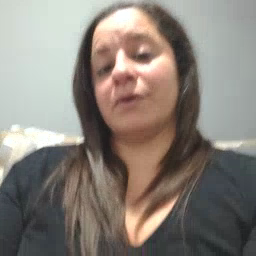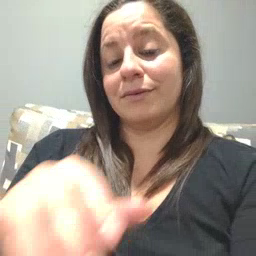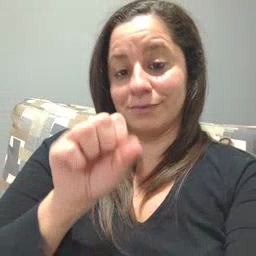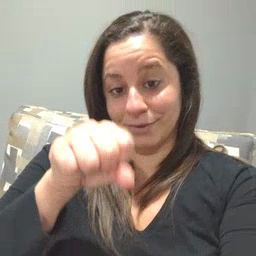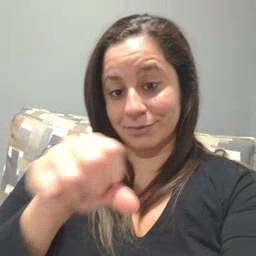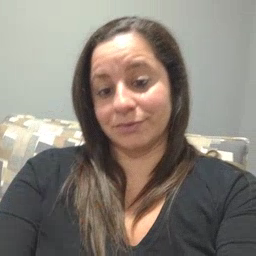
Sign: yes